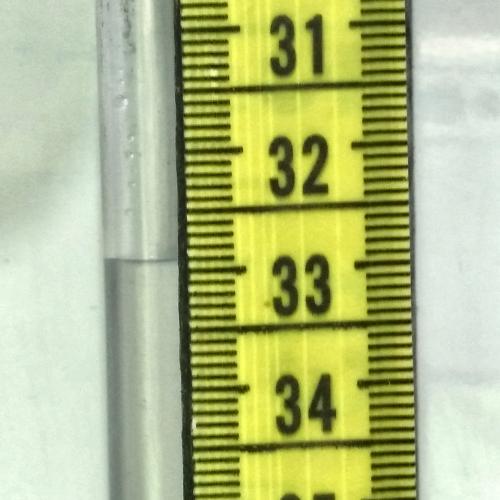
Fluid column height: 32.9 cm